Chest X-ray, PA view. Patient: 7 years old, sex F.
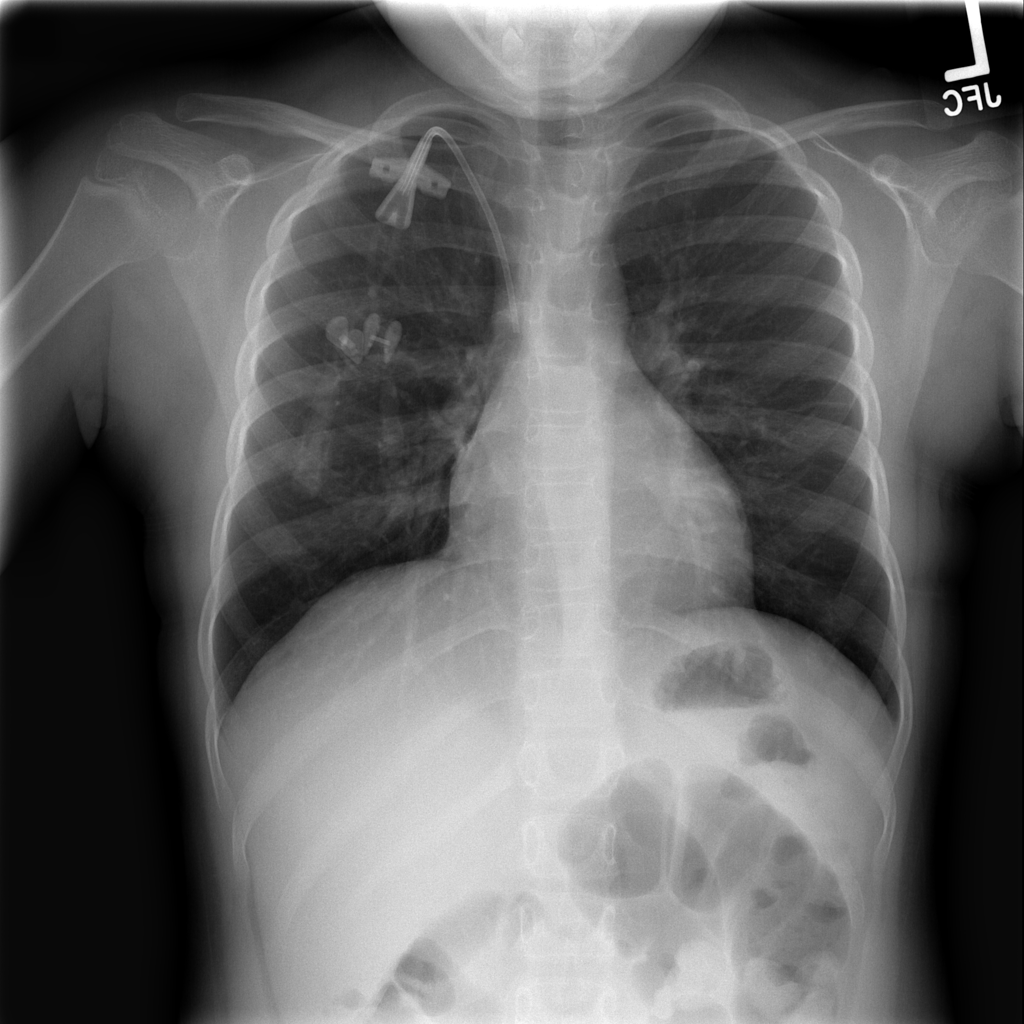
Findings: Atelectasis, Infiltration